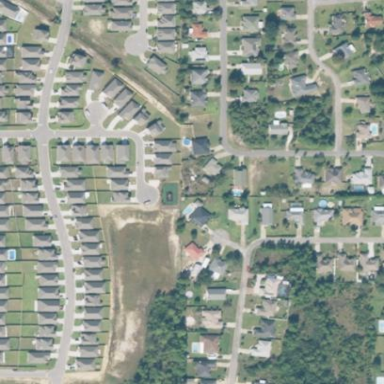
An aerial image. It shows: This residential area consists of single-family homes.